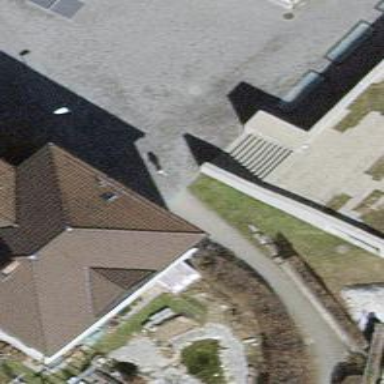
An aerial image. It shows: Road with steps.